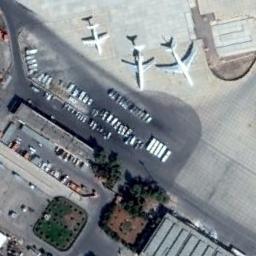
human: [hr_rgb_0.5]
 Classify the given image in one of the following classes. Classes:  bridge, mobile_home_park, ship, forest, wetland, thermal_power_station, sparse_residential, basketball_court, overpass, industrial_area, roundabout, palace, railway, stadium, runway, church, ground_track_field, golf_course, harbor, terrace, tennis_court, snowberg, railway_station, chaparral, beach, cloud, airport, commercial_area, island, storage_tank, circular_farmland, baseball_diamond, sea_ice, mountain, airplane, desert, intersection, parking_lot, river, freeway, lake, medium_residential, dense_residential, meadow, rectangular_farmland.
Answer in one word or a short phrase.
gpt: airplane